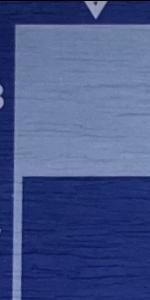
Label: Empty